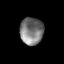
Tissue: lung
Cell type: Epithelial cells
Senescence score: 0.2237
Nuclear area (px): 626
Mean DAPI intensity: 119.979